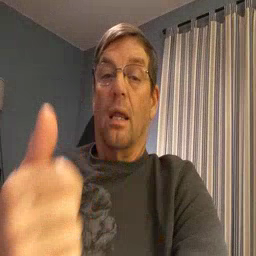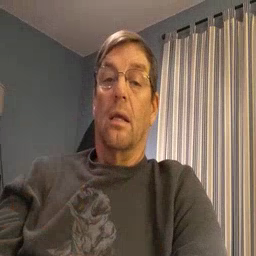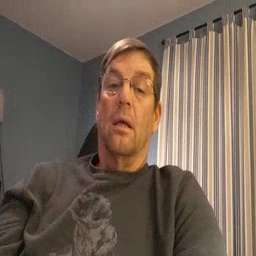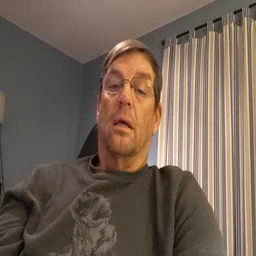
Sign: another